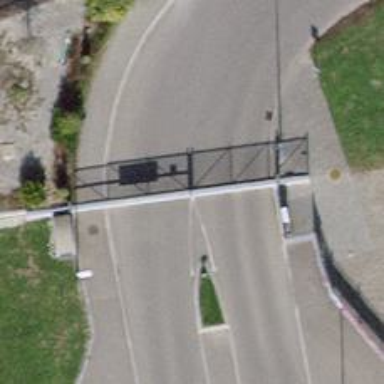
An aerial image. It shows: Gate.